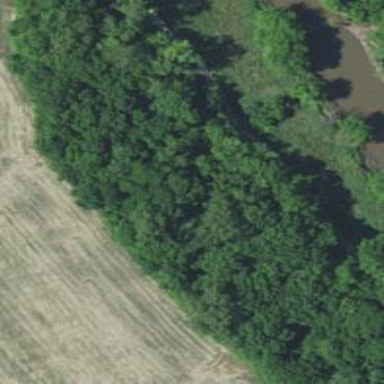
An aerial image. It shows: Deciduous broadleaved woodland.